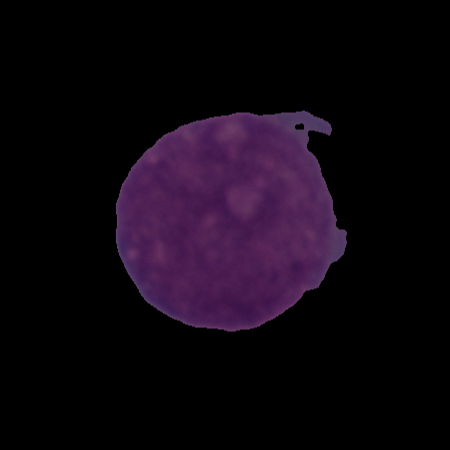
Label: cancer